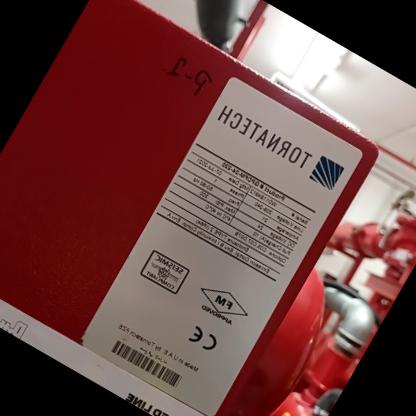
Klasa: tabliczka-znamionowa